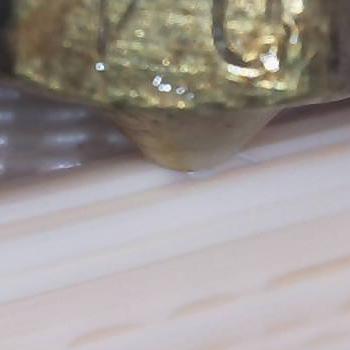
Flow rate: 300%